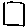
Label: square